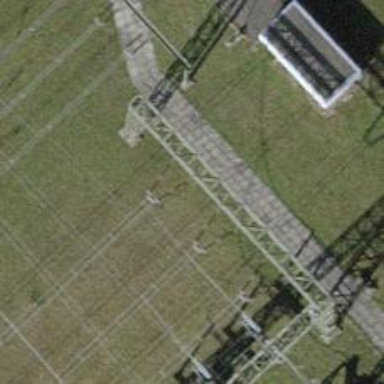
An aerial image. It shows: Insulator used in power systems.